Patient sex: M
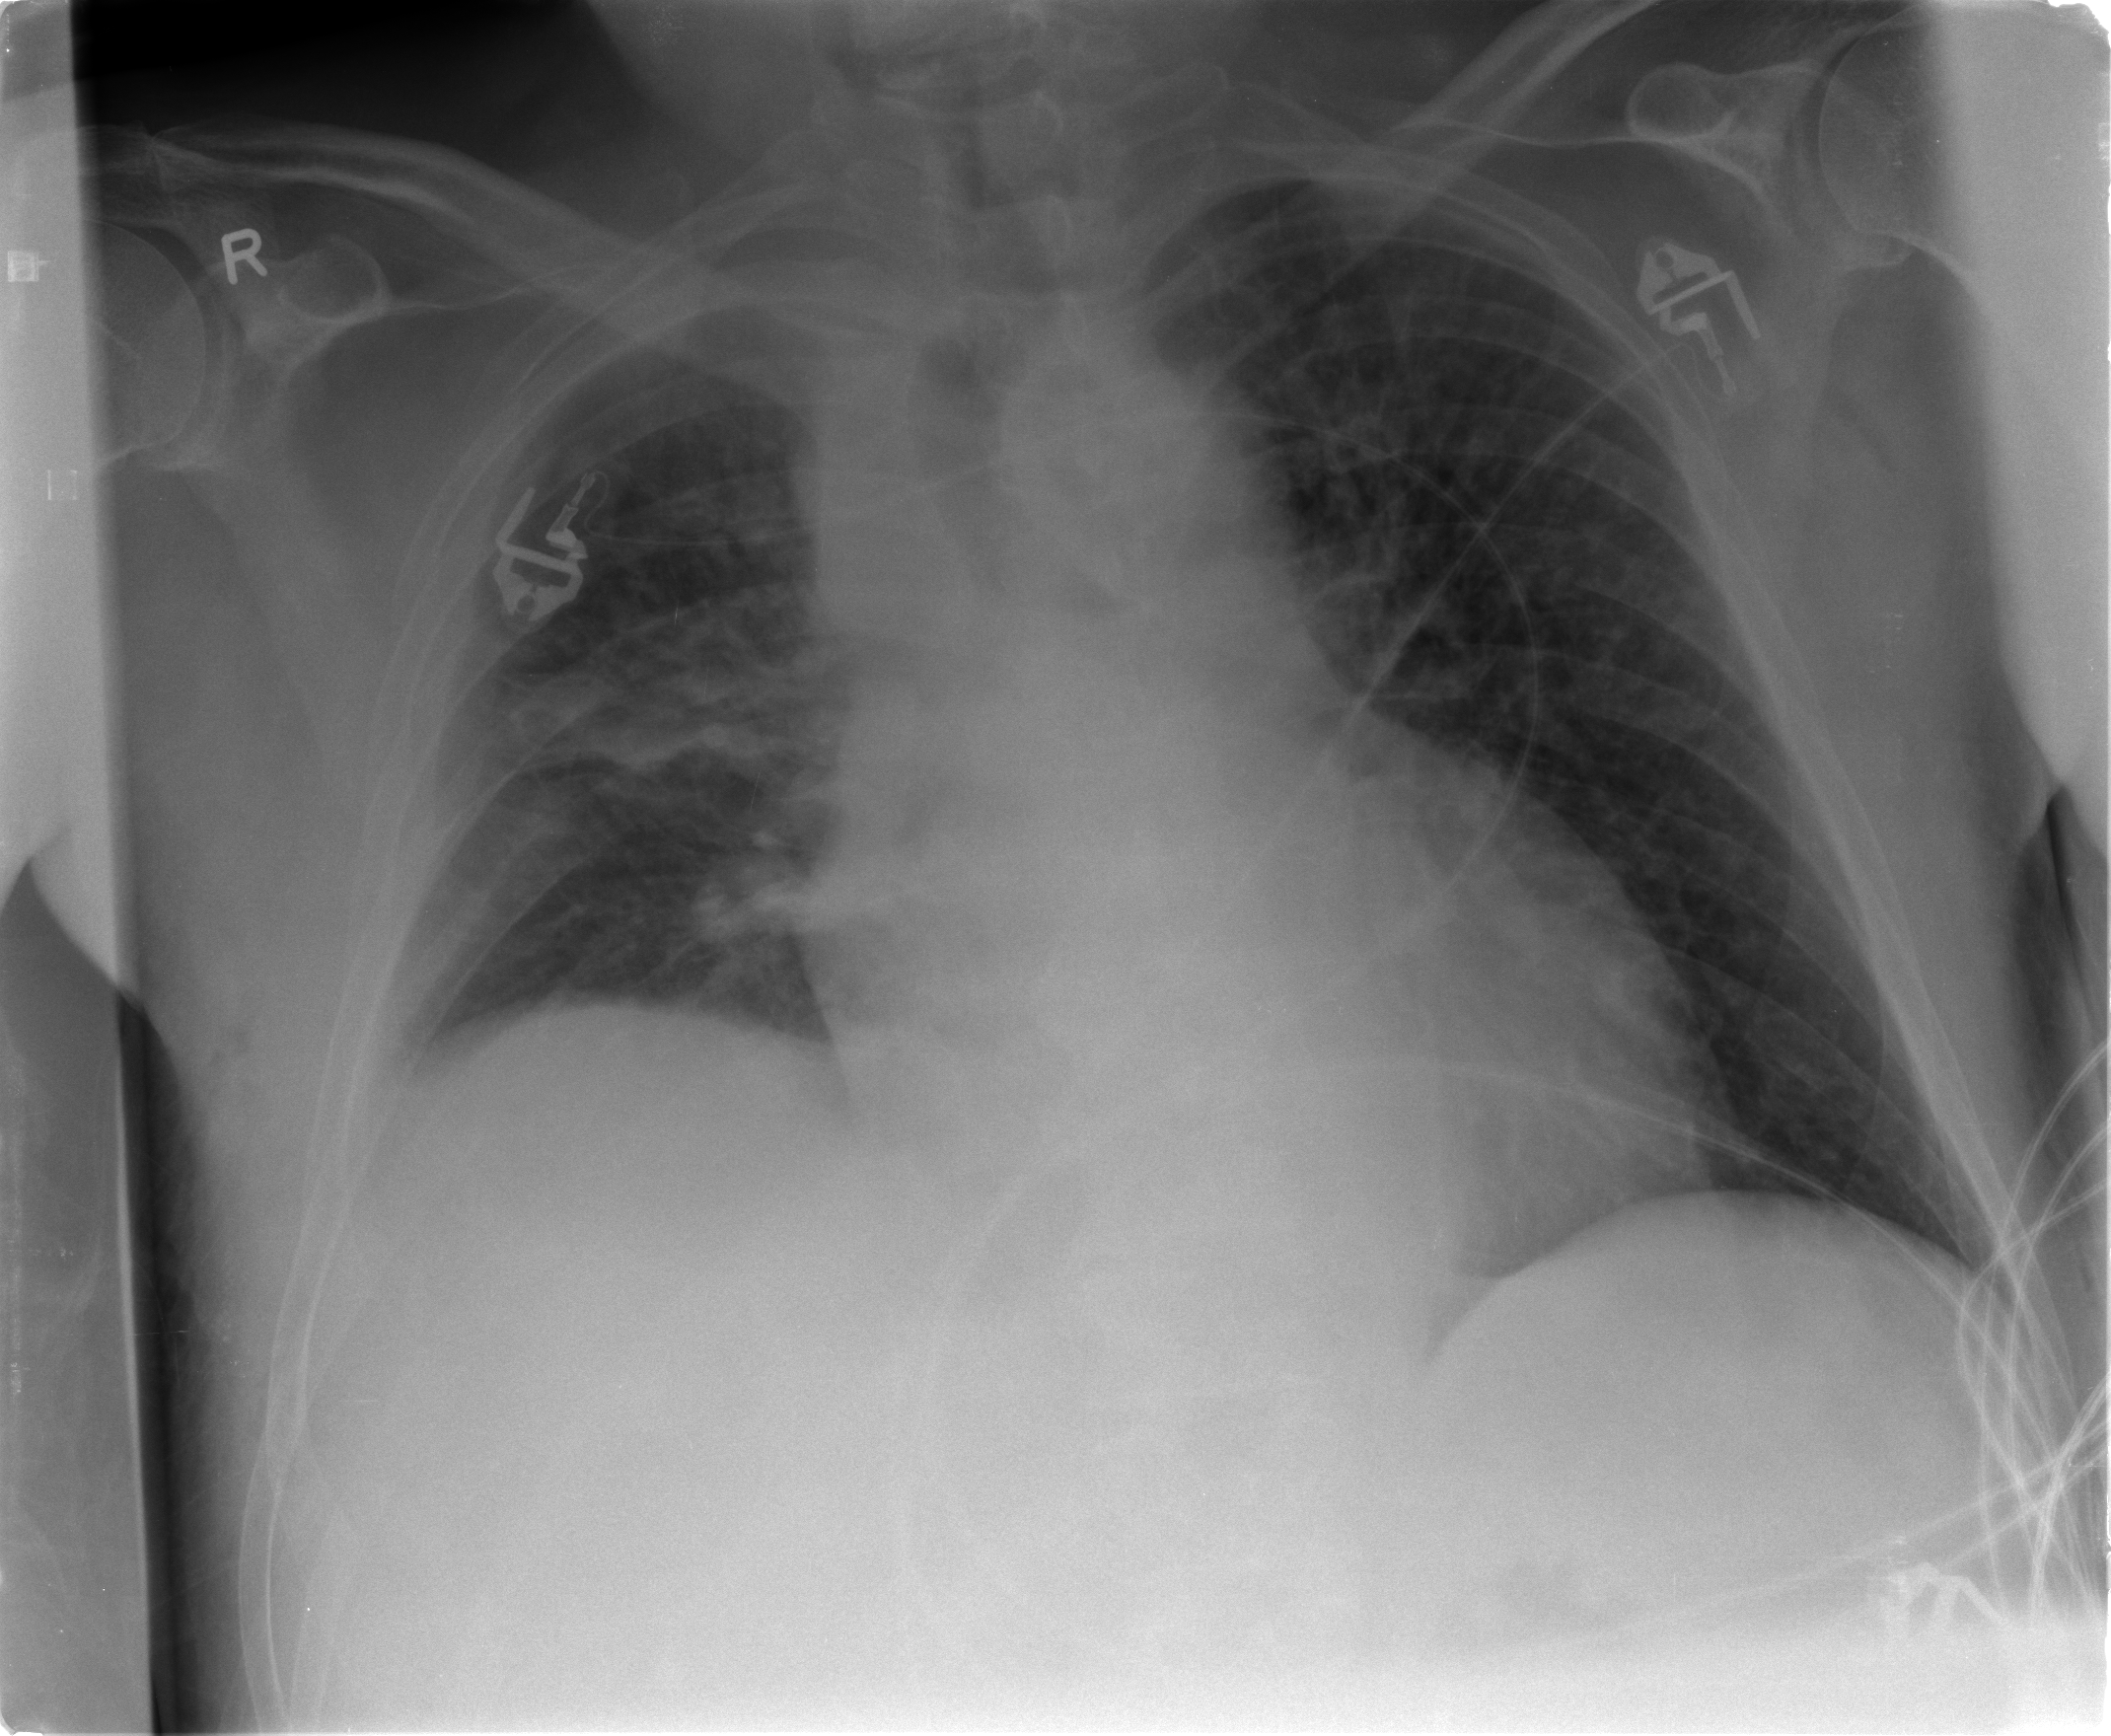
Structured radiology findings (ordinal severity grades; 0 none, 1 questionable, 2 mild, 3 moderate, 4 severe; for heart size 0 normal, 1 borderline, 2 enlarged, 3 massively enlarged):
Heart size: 2
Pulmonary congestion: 2
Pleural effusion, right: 2
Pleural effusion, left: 0
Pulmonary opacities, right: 2
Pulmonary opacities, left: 0
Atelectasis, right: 3
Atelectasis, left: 0